Field crop: tomato
Growth stage: 1
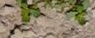
Species: portulaca